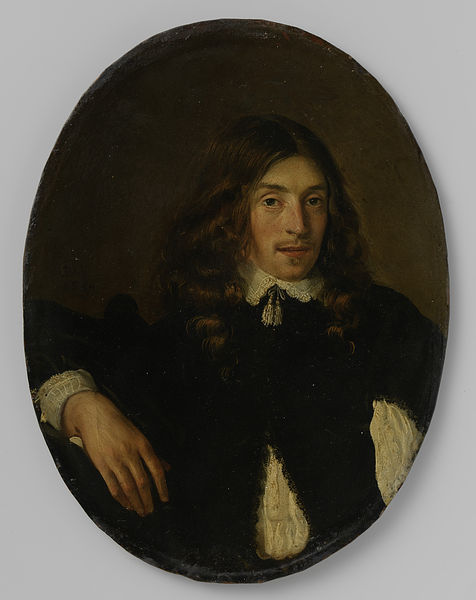
Titel: Portret van een jonge man.
Künstler: Gerbrand Ban
Standort: Amsterdam
Institution: Rijksmuseum
Schlagwörter: gemälde, hand, mann, braun, mund, nase, schwarz, weiss, schnurrbart, augen, gesicht, kragen, mensch, portrait, porträt, haare, person, locken, renaissance, oval, kordel, medaillon, selbstportrait, schmucklos, schmuclos